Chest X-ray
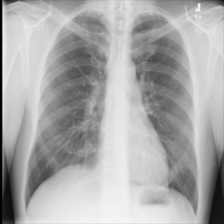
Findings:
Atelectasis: negative
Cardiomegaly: negative
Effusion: negative
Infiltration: negative
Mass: negative
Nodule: negative
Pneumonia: negative
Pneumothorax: negative
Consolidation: negative
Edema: negative
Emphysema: negative
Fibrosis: negative
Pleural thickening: negative
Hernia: negative